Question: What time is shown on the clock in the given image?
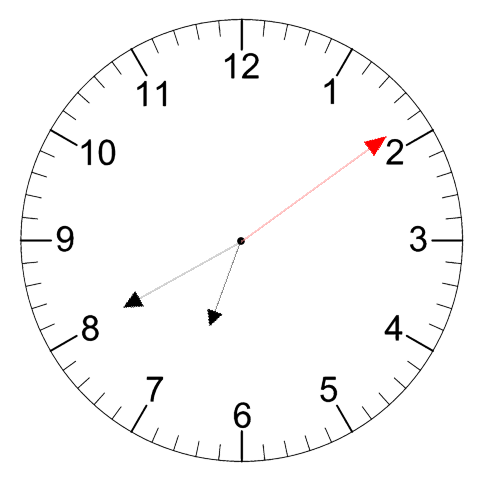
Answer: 06:40:09